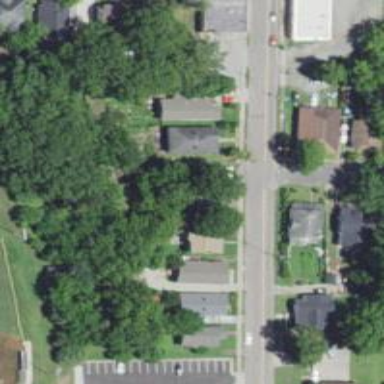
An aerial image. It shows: Neighborhood.